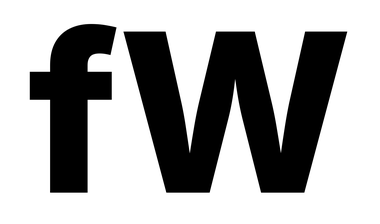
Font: Inter_ExtraBold